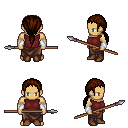
a pixel art fantasy rpg character, male body template, human, tanned skin, maroon sleeveless shirt, robe skirt, brown ponytail hairstyle, white cloth bracers, brown shoes, spear, four views (front, back, left, right), 2x2 character sprite sheet, small pixel art, hard edges, no anti-aliasing